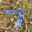
Label: 7